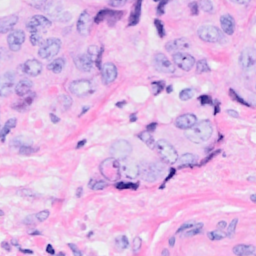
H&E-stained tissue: Breast